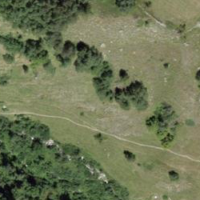
EUNIS habitat code: 26
Species observed at this site:
Libelloides coccajus